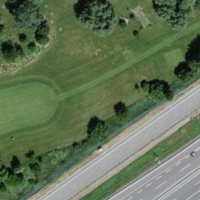
EUNIS habitat code: 57
Species observed at this site:
Convolvulus arvensis